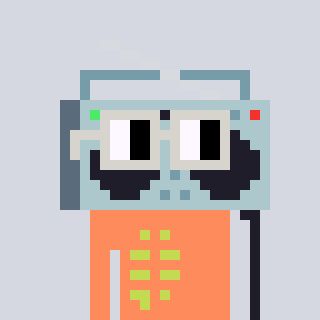
a pixel art character with square light gray glasses, a boombox-shaped head and a peachy-colored body on a cool background